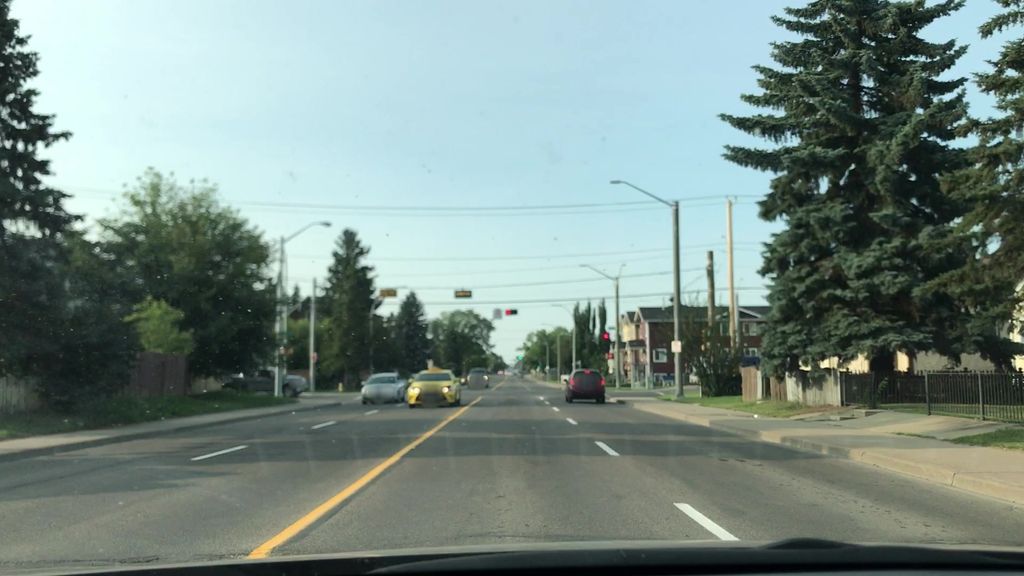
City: edmonton